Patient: sex F, age 34
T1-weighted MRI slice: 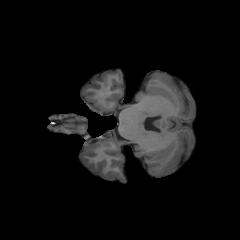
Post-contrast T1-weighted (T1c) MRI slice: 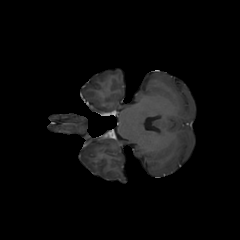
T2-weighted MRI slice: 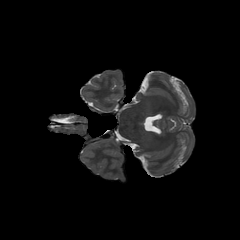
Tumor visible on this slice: no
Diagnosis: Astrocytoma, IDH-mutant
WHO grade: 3